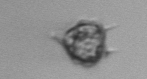
Label: Protoperidinium